Field crop: maize
Growth stage: 2
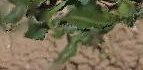
Species: maize